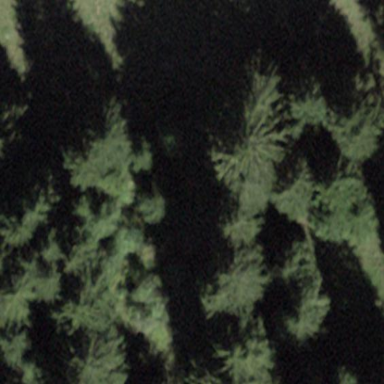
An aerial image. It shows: Forest area.